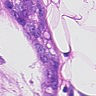
Metastatic tissue present: yes